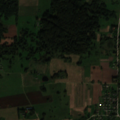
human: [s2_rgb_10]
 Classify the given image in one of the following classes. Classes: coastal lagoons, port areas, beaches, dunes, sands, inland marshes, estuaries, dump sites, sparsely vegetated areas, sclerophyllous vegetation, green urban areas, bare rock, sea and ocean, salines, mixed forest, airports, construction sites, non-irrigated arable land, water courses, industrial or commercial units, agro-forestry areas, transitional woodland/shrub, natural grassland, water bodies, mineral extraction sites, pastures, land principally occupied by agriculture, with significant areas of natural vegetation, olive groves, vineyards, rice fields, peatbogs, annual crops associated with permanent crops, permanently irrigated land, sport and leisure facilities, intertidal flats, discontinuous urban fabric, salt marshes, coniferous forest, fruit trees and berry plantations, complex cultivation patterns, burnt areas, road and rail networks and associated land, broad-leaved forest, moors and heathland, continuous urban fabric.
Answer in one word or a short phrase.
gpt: complex cultivation patterns, land principally occupied by agriculture, with significant areas of natural vegetation, broad-leaved forest, transitional woodland/shrub